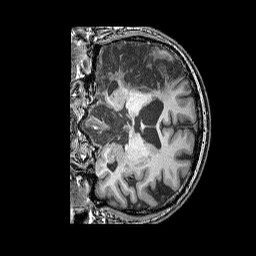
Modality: T1w
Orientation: coronal
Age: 51
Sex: male
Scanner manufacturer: siemens
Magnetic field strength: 3 T
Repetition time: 2.25 s
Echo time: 0.00415 s